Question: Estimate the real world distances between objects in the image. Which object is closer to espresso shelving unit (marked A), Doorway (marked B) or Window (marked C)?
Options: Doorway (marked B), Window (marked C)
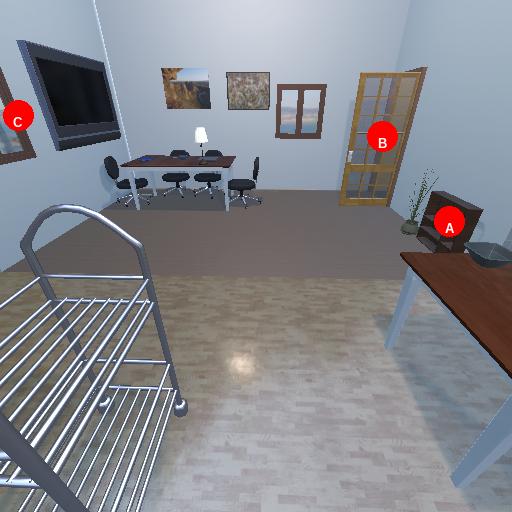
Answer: Doorway (marked B)